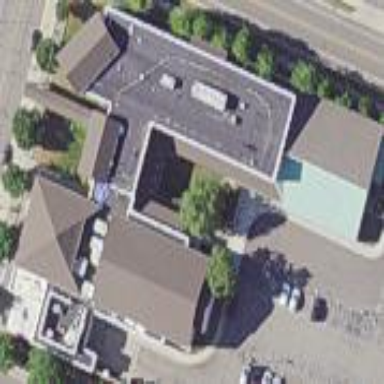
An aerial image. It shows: Commercial building.